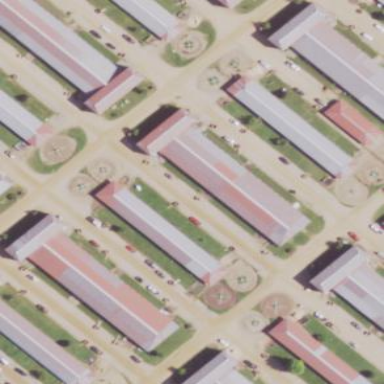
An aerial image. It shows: Stable building.